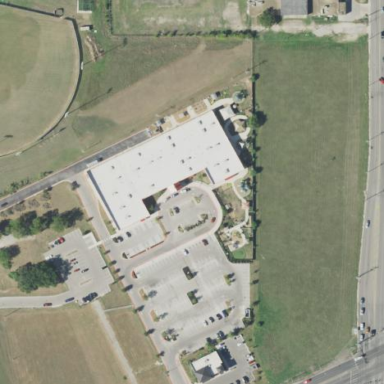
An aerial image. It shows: Kindergarten building.